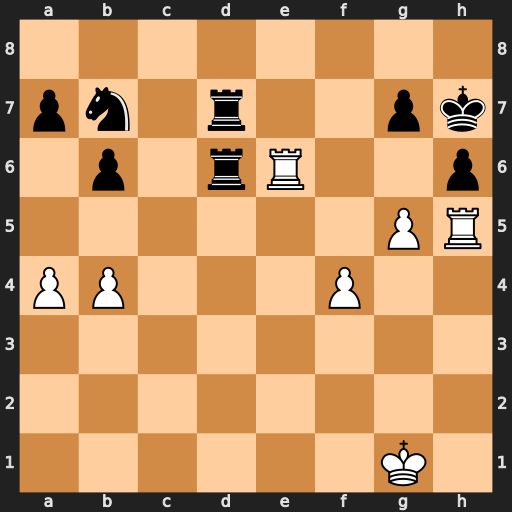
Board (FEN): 8/pn1r2pk/1p1rR2p/6PR/PP3P2/8/8/6K1
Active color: w
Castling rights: -
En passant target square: -
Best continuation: g6+ Kh8 Re8#